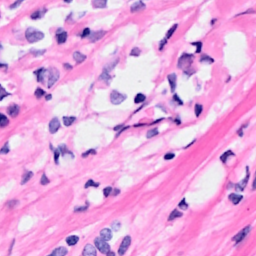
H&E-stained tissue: Breast